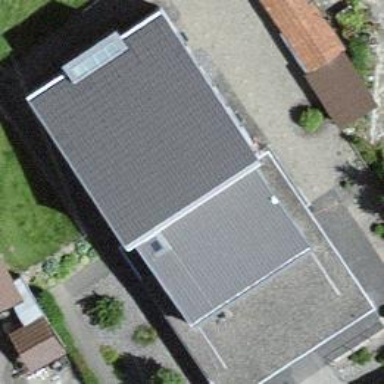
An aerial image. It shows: Beautiful church building.